Question: I've read all the manuals and examples I have found. I've tried it in sh and worked. But I still can't find how to make it work in my bash file.
I've just this code:
'''
echo "$#"
if [ $# == 4 ]; then
#Some code 1o
else
#Some code 2o
fi
'''
(That's just the last try I've done, based on <URL>
But I get errors in my 1o code, because the comparison is returning always true. Then, I said ok, let's try the other side:
'''
echo "$#"
if [ ! $# == 4 ]; then
#Some code 1o
else
#Some code 2o
fi
'''
Just negated the value of the expression inside the if, as It's done in the manual I said before. Nothing, It still enters in the 1o code.
I don't know what more I can try, have tried already:
'''
"$#" == "4"
"$#" -eq "4"
$# -gt 4
'''
And some more based on manuals I've read.
Can anyone explain me what am I doing wrong?
Thank you so much
PS: anyway, there's the code:
'''
#!/bin/bash
function backup()
{
#Some code
echo "$#"
if [ $# -eq 4 ]; then
rootpath=${1}
uvus=${2}
title=${3}
file=${4}
path="${rootpath}$uvus/$title/VersionActual/"
pathbackups="${rootpath}$uvus/$title/VersionesAnteriores/"
filepath="${path}$file"
if [ -r $filepath ]; then
filesfound=(ls -1 $path | wc -l)
if [ "0" != $filesfound ] ; then
backup $pathbackups $file
fi
else
echo 'Error 2'
fi
else
echo 'Error 1'
fi
'''
So this code ALWAYS goes inside the if, then fails cause I'm running it without parameters ('$# is 0').
If I create a separated script with:
'''
#/bin/bash
if [ $# -eq 4 ]; then
echo "4 parameters"
fi
'''
It runs fine!
Update: add a pic about the execution with some parameters

As You can see, there appers and error about a line inside the "if", because it enters in it, when it must not.
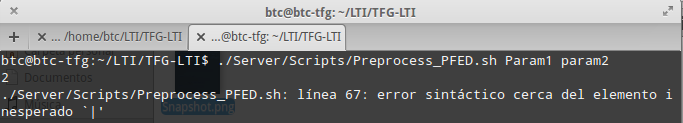
Answer: Do you realize this code makes no sense:
'''
if [ $# == 0 ]; then
rootpath=${1}
uvus=${2}
title=${3}
file=${4}
'''
You only enter this branch if there are zero arguments, and then you attempt to assign the zero arguments to those variables, which will all now hold the null value.
Your test should be: 'if [ $# -eq 4 ]'
This code
'''
path=(rootpath . uvus . '/' . title . '/VersionActual/')
'''
creates an array with 9 elements, 4 of which are "." -- you want to say
'''
path="${rootpath}$uvus/$title/VersionActual/"
'''